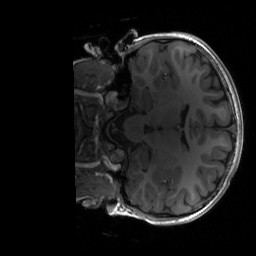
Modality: T1w
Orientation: coronal
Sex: female
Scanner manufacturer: siemens
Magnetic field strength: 3 T
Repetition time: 1.9 s
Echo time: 0.00243 s